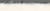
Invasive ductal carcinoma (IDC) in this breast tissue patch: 0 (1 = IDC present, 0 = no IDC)